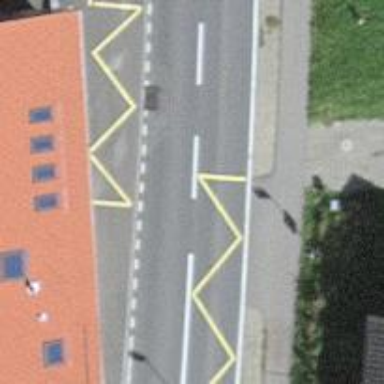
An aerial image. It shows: Bus stop equipped with public transport stop position.